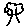
Label: tree